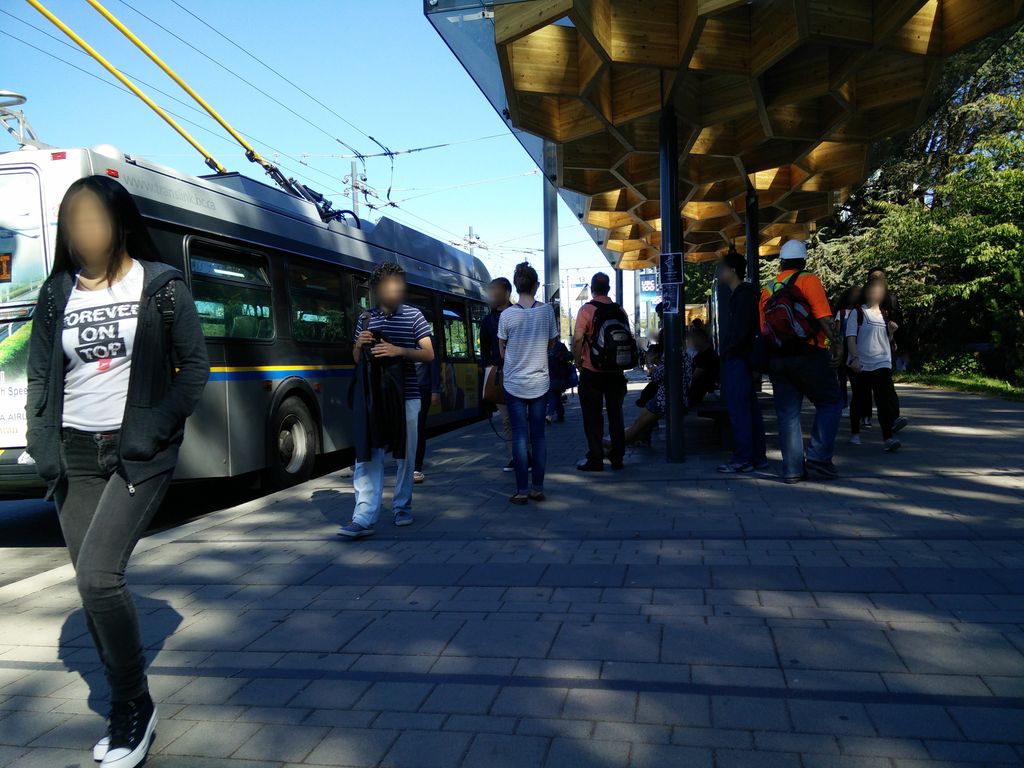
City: vancouver